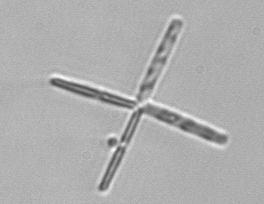
Label: Thalassionema